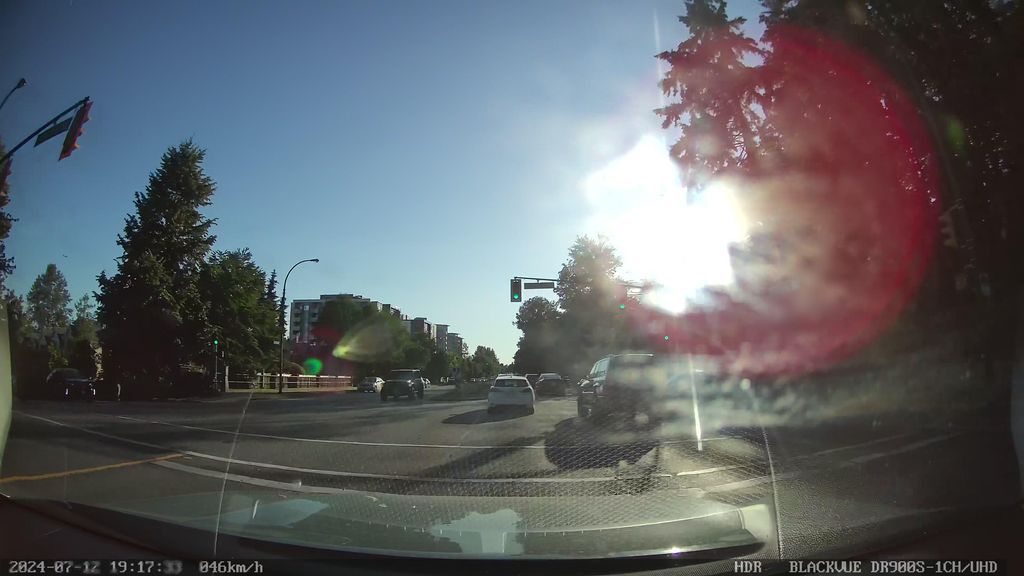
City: vancouver